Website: crate-barrel
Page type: receipt
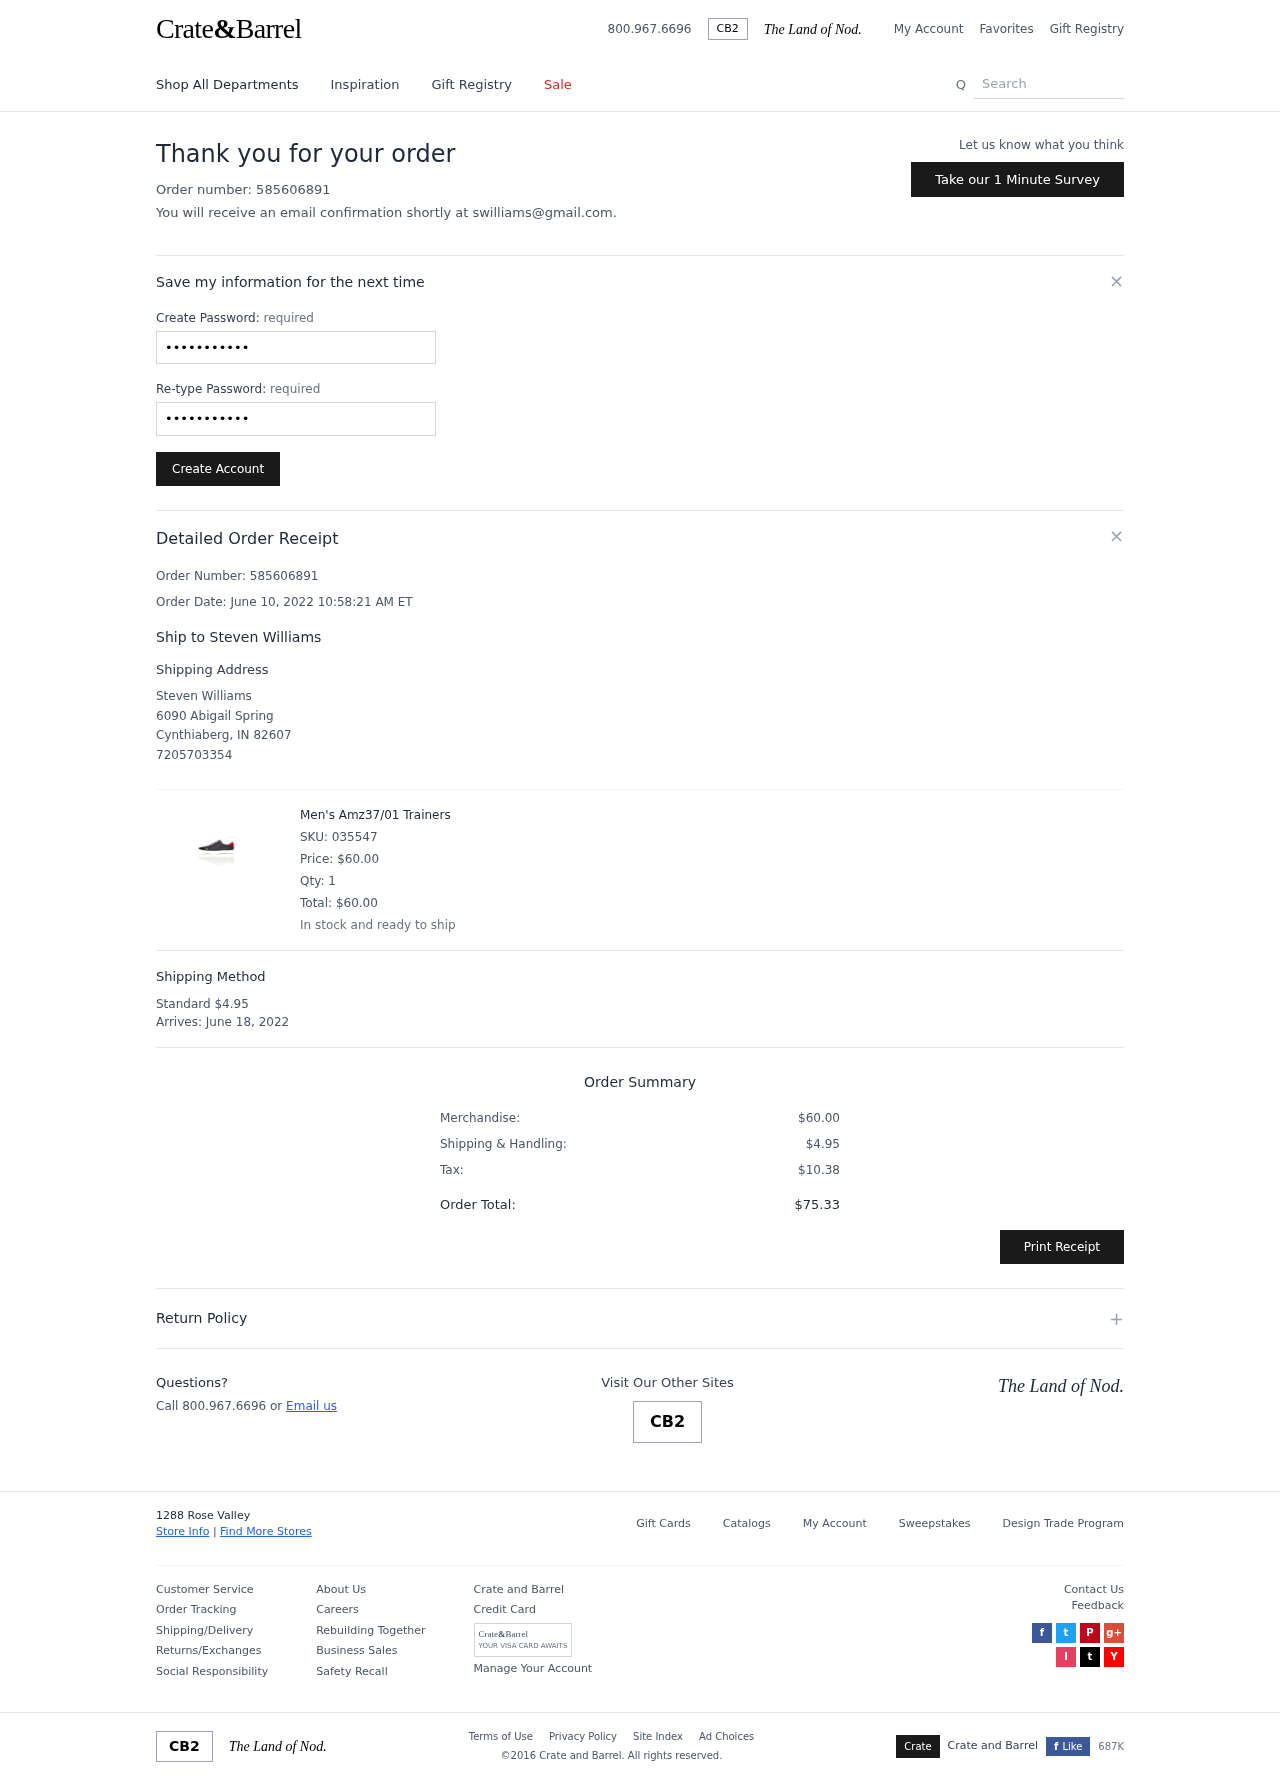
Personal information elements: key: PII_CITY
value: Cynthiaberg
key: PII_EMAIL
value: swilliams@gmail.com
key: PII_FULLNAME
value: Steven Williams
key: PII_FULLNAME
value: Ship to Steven Williams
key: PII_PHONE
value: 7205703354
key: PII_POSTCODE
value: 82607
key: PII_STATE_ABBR
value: IN
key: PII_STREET
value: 6090 Abigail Spring
Product elements: key: PRODUCT1_NAME
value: Men's Amz37/01 Trainers
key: PRODUCT1_PRICE
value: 60
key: PRODUCT1_QUANTITY
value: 1
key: PRODUCT1_SKU
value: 035547
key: PRODUCT1_TOTAL
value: $60.00
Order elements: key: ORDER_ID
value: Order Number: 585606891
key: ORDER_ID
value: Order number: 585606891
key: ORDER_DATE
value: Order Date: June 10, 2022 10:58:21 AM ET
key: ORDER_SHIPPING_COST
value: $4.95
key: ORDER_DELIVERY_DATE
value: June 18, 2022
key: ORDER_SUBTOTAL
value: $60.00
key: ORDER_TAX
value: $10.38
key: ORDER_TOTAL
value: $75.33
Search elements: key: HEADER_SEARCH
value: Search